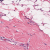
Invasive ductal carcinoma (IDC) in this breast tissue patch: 0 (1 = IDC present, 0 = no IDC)